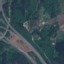
Land use / land cover: Highway